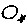
Label: moon